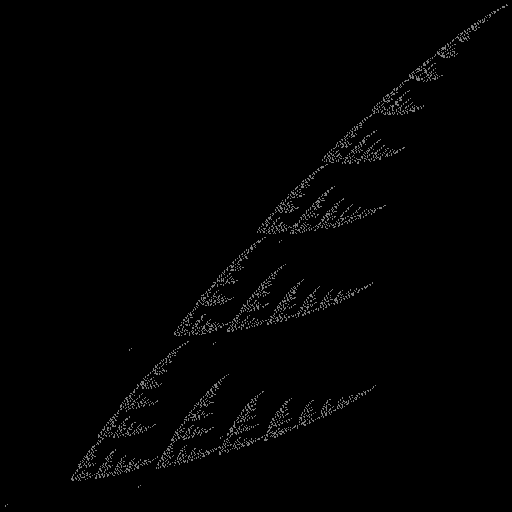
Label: snail